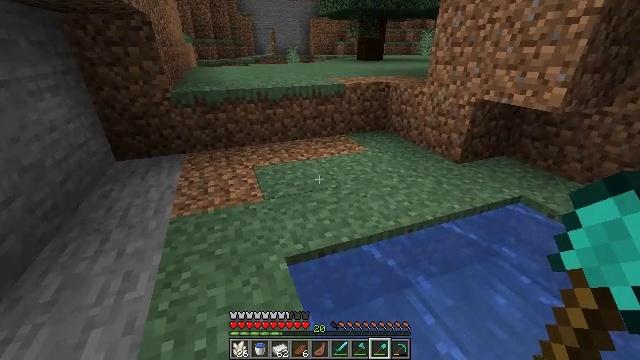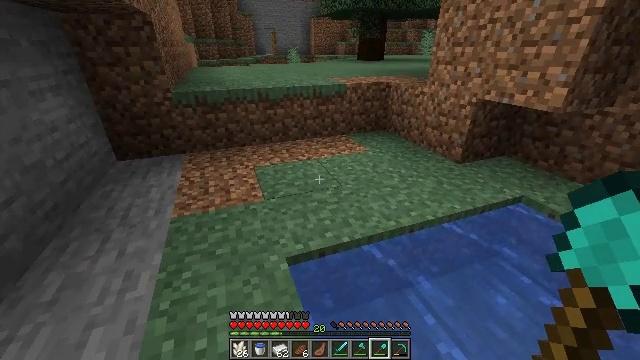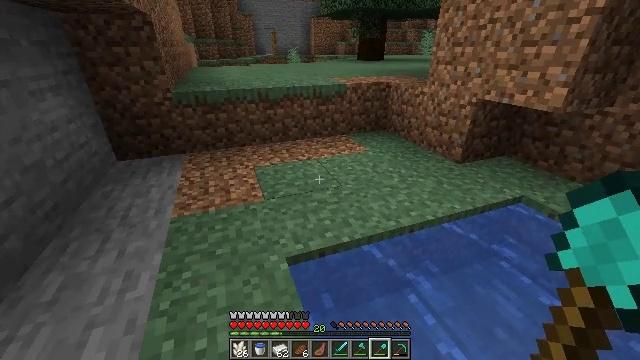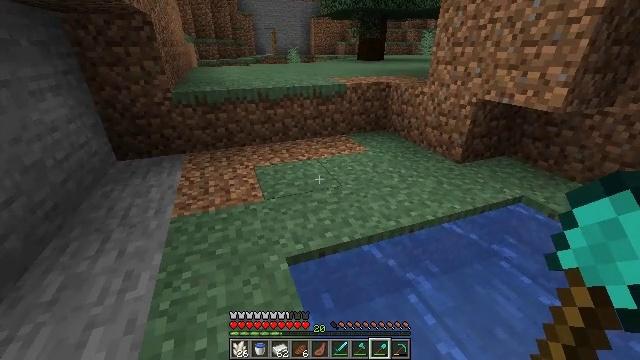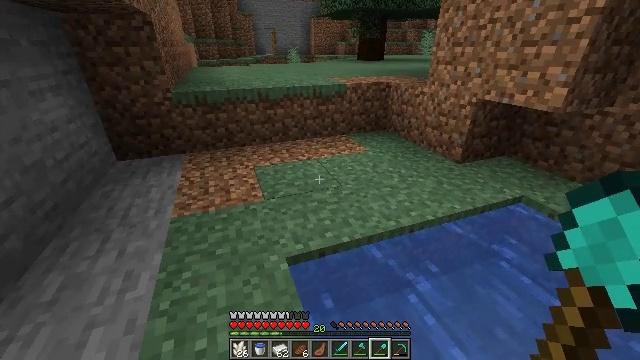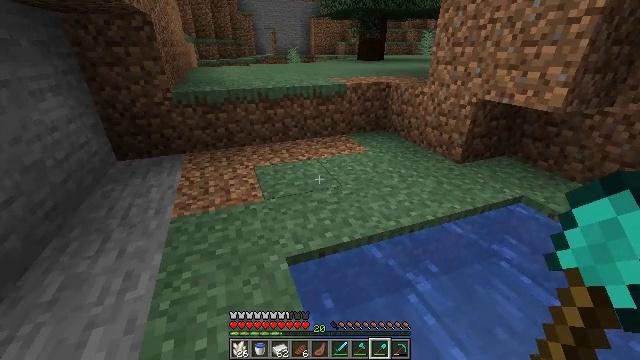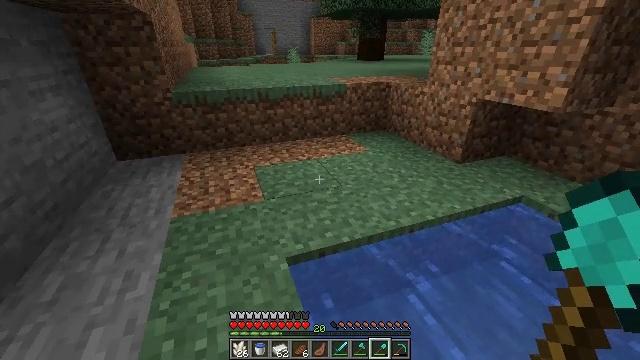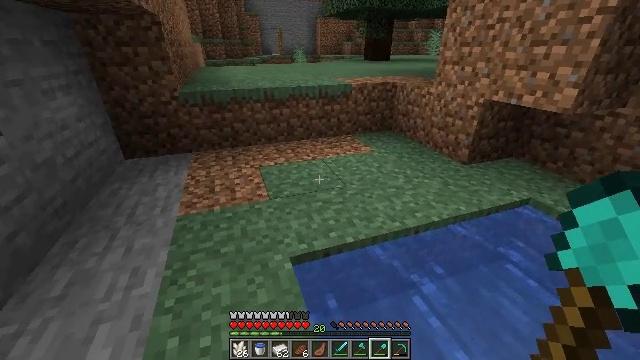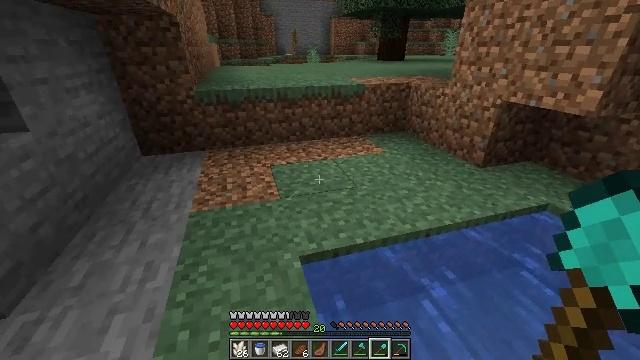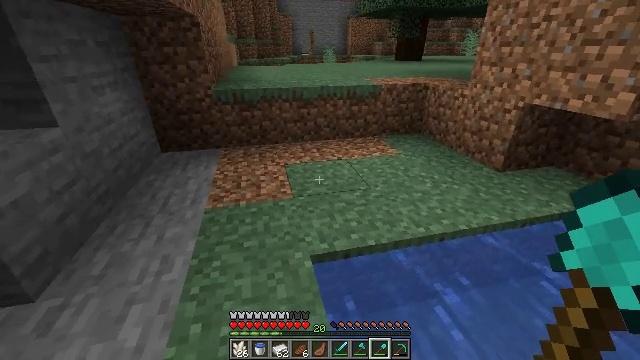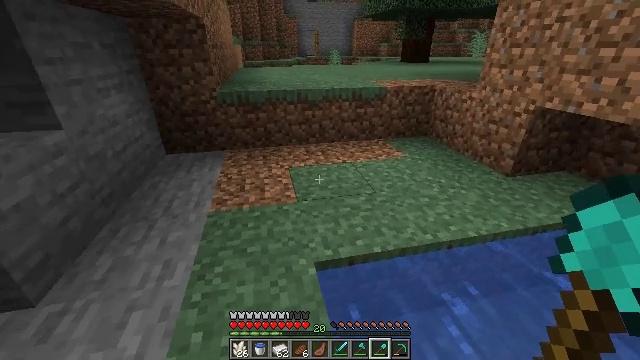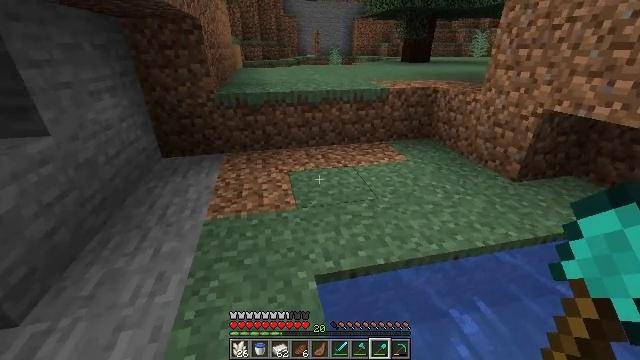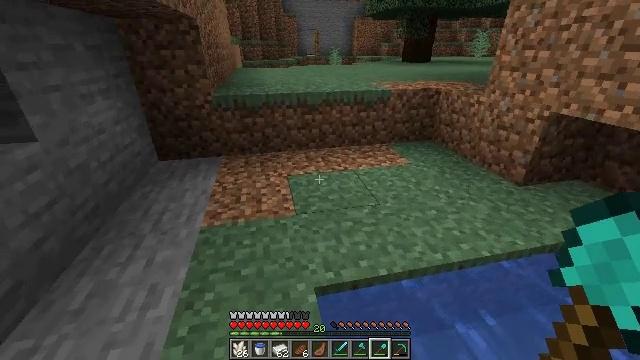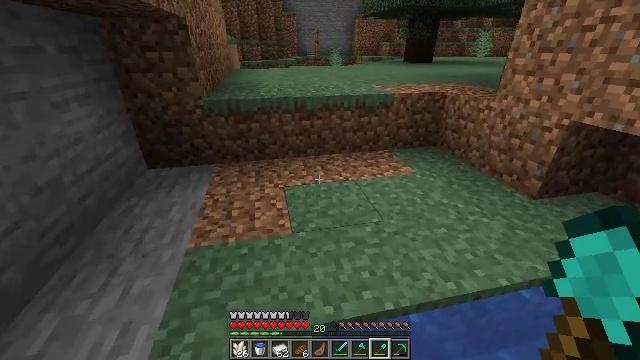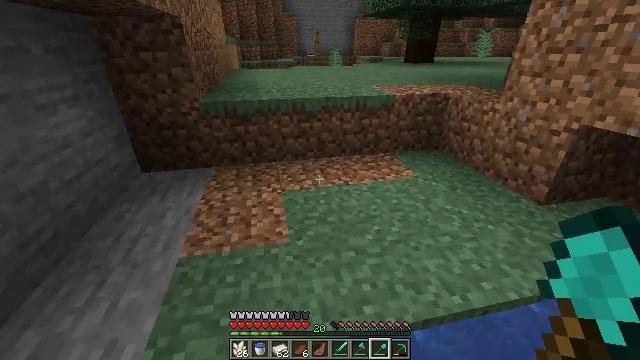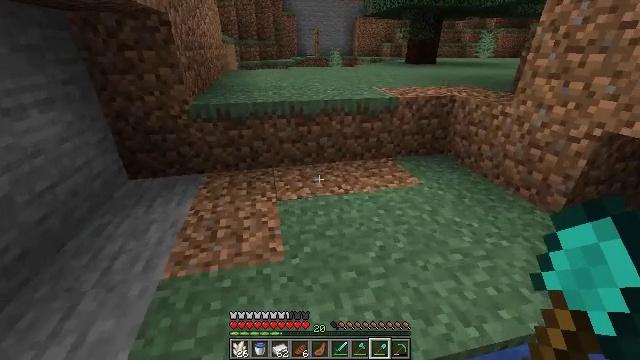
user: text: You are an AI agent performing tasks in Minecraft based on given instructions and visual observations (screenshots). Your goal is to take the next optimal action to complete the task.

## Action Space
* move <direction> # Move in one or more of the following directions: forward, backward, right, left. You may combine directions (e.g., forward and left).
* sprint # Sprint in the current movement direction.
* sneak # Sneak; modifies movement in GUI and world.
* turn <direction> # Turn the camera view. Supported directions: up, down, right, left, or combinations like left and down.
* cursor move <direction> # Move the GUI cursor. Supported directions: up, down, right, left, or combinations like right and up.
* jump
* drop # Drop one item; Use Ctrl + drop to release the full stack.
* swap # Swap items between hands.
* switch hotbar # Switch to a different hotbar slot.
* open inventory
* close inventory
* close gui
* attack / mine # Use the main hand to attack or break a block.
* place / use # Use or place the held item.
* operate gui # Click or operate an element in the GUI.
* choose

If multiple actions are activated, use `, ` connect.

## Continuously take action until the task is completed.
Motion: motion action
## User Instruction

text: Attack the large fern to gather it.
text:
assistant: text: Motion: no_op
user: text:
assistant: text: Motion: no_op
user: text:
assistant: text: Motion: no_op
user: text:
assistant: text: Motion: no_op
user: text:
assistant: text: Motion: no_op
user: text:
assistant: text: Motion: no_op
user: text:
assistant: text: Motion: turn left
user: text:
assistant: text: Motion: turn left
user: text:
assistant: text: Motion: turn left
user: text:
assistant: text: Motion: move forward, turn left
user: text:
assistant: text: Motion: move forward
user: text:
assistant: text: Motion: move forward
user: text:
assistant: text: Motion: move forward
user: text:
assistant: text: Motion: move forward
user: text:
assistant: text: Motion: move forward
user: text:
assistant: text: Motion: move forward
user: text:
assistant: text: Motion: move forward
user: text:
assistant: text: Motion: move forward, sprint
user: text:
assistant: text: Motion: move forward, sprint
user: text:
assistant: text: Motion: move forward, sprint
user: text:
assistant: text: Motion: move forward, sprint
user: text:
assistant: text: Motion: move forward
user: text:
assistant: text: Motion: move forward
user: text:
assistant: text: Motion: move forward
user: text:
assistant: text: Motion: move forward, turn left
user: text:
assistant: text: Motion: move forward
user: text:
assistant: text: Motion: move forward, jump
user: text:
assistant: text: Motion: move forward, jump
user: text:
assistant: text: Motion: move forward, jump
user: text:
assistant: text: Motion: move forward, jump